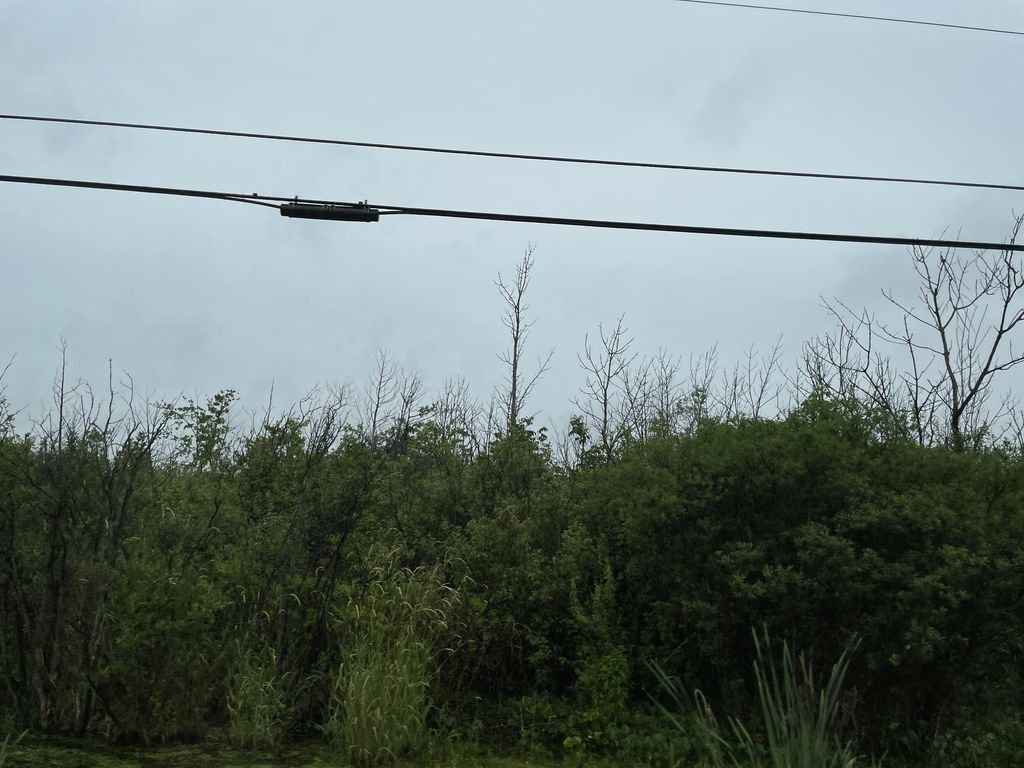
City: kitchener-waterloo